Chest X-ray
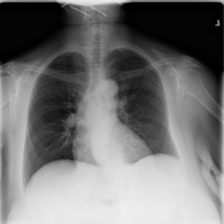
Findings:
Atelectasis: negative
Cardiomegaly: negative
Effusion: negative
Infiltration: positive
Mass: negative
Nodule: negative
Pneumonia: negative
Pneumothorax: negative
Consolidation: negative
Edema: negative
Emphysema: negative
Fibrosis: negative
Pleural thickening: negative
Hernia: negative